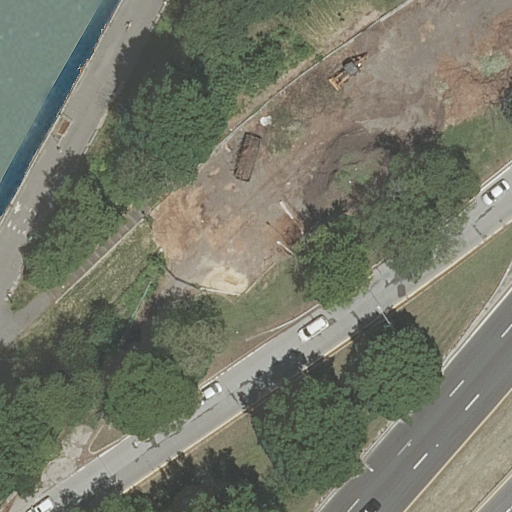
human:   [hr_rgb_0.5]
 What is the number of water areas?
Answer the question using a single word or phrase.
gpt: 1

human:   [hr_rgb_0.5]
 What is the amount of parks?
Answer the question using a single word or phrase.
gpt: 1

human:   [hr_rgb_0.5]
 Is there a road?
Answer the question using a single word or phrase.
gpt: yes

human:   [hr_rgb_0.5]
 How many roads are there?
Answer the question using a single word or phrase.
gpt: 3

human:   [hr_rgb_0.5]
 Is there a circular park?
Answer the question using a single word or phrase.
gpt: no

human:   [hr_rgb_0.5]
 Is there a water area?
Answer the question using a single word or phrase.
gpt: yes

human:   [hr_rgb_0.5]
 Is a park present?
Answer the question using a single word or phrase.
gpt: yes

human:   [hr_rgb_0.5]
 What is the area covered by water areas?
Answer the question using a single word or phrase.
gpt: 483m2

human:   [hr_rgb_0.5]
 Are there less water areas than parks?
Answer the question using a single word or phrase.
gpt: no

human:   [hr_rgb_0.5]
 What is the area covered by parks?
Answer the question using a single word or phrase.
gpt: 10293m2

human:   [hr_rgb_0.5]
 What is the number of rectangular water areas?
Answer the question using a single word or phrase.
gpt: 1

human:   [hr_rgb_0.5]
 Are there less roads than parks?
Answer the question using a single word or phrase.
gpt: no

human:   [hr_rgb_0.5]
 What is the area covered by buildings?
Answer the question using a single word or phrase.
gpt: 0m2

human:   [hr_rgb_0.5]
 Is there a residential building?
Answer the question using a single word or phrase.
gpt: no

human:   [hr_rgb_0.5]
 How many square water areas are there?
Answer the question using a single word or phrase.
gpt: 0

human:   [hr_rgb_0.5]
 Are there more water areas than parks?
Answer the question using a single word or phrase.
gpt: no

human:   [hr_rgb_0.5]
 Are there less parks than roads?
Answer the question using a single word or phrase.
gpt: yes

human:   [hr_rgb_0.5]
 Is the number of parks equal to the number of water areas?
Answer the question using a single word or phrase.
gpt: yes

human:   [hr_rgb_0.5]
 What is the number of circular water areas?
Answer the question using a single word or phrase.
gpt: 0

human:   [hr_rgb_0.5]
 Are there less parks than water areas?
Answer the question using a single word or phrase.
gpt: no

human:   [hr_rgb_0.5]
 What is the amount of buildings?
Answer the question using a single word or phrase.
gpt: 0

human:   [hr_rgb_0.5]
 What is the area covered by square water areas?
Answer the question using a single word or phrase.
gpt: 0m2

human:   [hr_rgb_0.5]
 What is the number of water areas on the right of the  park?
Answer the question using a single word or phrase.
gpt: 0

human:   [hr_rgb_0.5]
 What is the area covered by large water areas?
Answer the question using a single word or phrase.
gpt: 0m2

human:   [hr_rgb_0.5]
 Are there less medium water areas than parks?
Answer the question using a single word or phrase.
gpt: no

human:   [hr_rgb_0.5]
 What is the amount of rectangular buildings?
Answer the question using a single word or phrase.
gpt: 0

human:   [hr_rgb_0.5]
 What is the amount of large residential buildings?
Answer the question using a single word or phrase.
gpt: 0

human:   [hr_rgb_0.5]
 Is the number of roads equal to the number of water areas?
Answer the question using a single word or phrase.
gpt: no

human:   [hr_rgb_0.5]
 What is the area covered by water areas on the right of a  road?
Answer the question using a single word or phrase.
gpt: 0m2

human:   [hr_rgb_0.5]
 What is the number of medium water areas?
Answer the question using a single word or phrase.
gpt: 1

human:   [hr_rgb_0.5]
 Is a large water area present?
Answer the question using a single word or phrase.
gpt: no

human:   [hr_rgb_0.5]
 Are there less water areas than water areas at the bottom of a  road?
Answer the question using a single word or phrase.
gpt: no

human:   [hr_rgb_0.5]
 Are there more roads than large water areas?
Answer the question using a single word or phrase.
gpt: yes

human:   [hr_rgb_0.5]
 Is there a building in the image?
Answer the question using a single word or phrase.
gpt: no

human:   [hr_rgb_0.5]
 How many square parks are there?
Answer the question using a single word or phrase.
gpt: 0

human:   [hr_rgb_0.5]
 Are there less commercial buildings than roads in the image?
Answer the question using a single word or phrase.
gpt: yes

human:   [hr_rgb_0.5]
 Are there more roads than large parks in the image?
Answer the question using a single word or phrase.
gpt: yes

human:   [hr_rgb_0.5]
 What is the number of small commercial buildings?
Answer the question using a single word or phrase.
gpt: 0

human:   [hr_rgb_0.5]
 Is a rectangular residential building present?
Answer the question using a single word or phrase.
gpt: no

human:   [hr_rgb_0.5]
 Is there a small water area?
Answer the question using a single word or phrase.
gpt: no

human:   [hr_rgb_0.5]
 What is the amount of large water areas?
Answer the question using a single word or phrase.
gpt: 0

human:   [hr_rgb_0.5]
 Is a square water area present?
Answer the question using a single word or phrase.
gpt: no

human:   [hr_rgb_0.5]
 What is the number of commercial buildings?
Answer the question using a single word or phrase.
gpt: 0

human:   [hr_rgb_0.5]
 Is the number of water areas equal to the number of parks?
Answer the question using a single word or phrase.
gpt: yes

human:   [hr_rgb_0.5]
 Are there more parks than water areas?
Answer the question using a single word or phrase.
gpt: no

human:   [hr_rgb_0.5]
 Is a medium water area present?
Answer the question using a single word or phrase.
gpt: yes

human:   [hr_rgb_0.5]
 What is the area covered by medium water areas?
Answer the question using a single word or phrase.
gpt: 483m2

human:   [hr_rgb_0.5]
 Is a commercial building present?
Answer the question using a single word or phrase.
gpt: no

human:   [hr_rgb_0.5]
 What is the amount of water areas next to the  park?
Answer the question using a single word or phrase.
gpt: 1

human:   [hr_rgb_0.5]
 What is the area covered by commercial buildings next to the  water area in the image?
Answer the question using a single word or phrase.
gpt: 0m2

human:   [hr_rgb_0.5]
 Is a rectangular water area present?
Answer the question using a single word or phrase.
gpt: yes

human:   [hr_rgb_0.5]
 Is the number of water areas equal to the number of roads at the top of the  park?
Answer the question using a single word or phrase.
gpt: no

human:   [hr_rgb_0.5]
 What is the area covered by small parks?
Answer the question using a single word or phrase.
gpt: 0m2

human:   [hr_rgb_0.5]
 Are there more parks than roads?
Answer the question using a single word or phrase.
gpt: no

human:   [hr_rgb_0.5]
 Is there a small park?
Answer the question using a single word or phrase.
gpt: no

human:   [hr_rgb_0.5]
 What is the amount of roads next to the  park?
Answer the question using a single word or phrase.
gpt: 3

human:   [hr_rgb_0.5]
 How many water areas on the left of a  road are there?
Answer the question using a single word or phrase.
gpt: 1

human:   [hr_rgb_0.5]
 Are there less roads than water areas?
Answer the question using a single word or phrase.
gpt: no

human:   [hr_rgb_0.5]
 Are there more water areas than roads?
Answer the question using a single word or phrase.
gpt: no

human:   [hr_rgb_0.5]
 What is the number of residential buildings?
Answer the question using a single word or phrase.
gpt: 0

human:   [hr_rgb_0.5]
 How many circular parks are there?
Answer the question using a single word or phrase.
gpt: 0

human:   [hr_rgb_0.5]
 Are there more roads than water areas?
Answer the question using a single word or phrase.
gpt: yes

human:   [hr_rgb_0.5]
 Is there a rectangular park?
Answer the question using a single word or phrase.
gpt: no

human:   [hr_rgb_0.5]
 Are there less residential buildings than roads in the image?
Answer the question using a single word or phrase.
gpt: yes